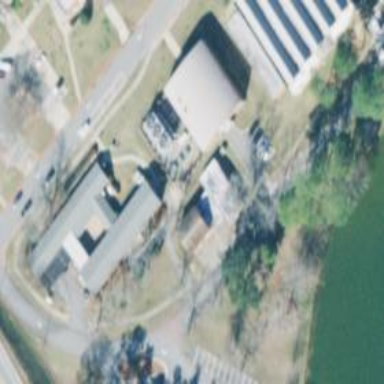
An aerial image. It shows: University building.